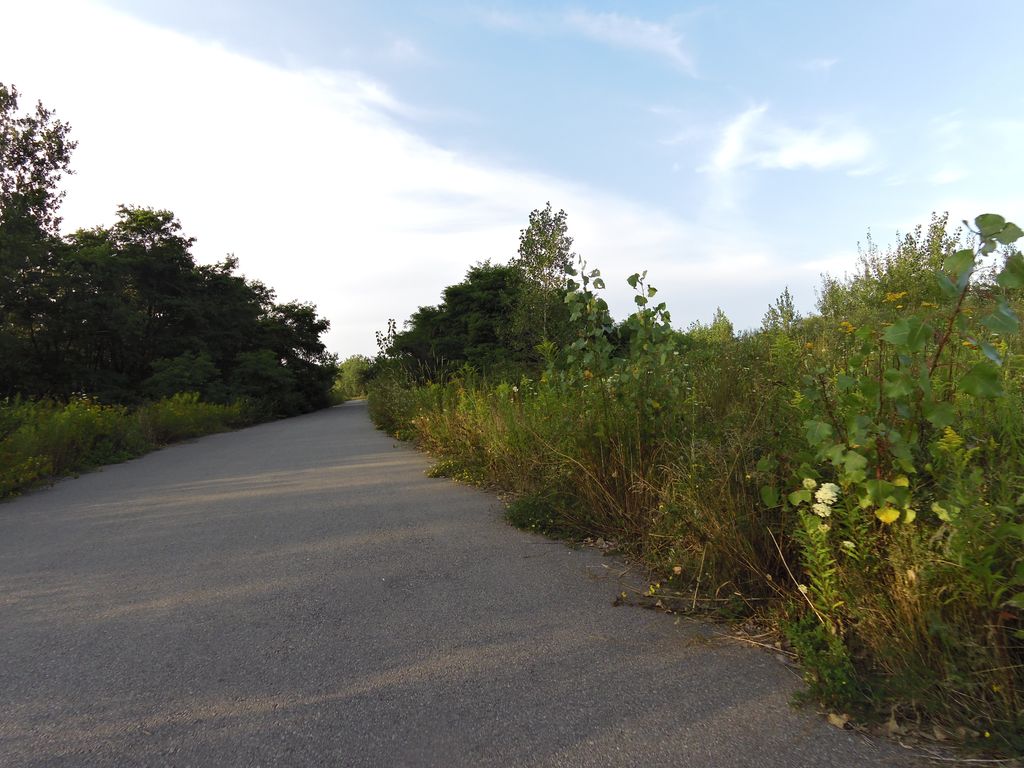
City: toronto